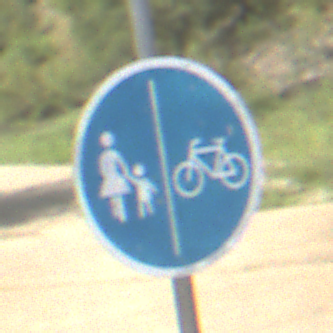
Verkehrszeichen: GetrennterRadUndGehwegRadwegRechts
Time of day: Midday
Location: Outdoor (Nature)
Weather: PartlyCloudy
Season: NotSpecified
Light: Natural